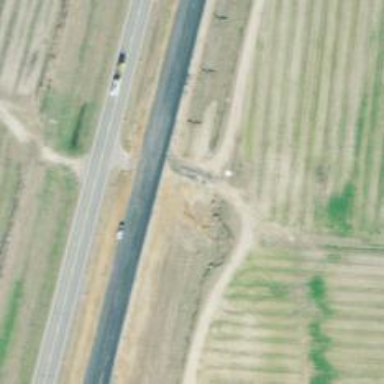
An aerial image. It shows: Trunk highway.